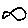
Label: fish